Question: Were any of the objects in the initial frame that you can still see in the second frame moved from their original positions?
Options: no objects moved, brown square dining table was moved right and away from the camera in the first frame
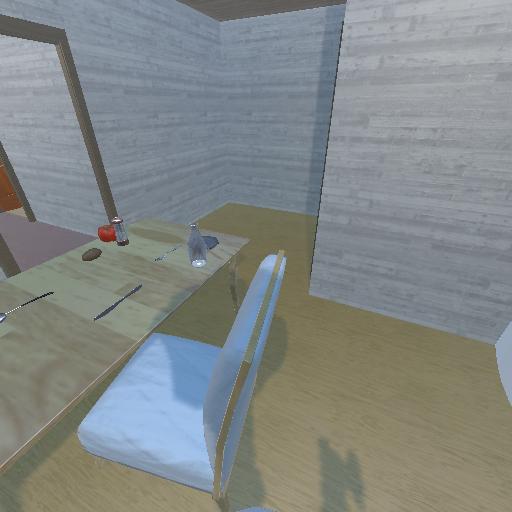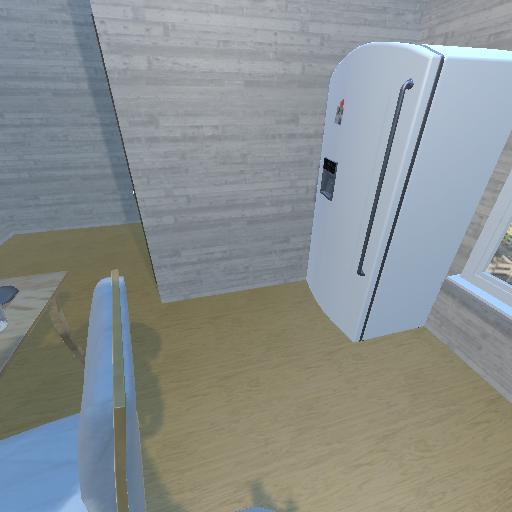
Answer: no objects moved